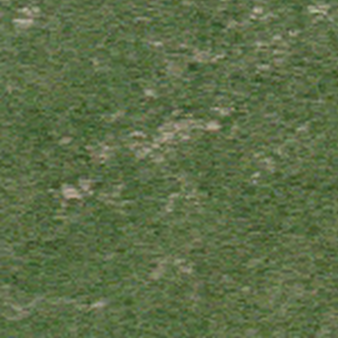
Label: other